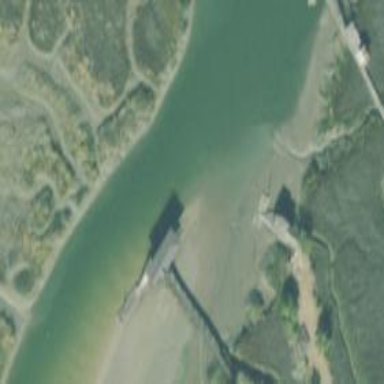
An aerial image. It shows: Man-made pier.